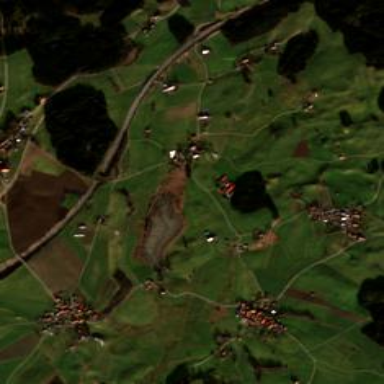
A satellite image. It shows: Small hamlet.